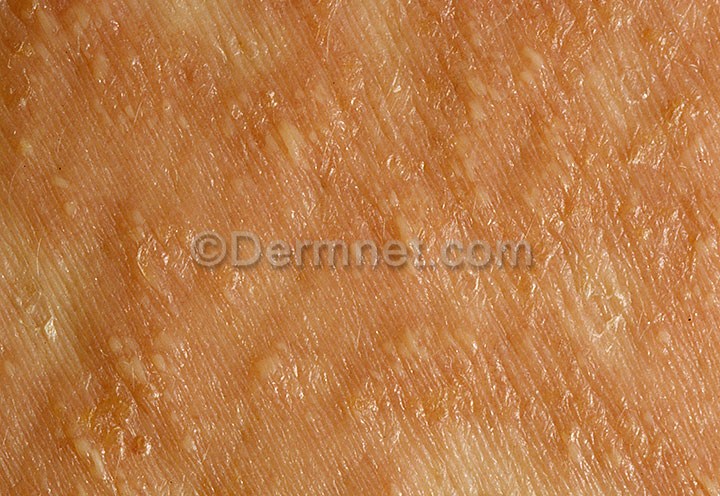
Disease: Psoriasis pictures Lichen Planus and related diseases